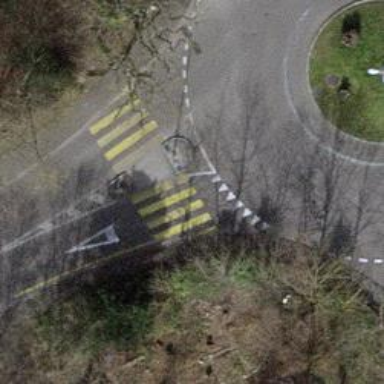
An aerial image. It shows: Crossing with island in the road.